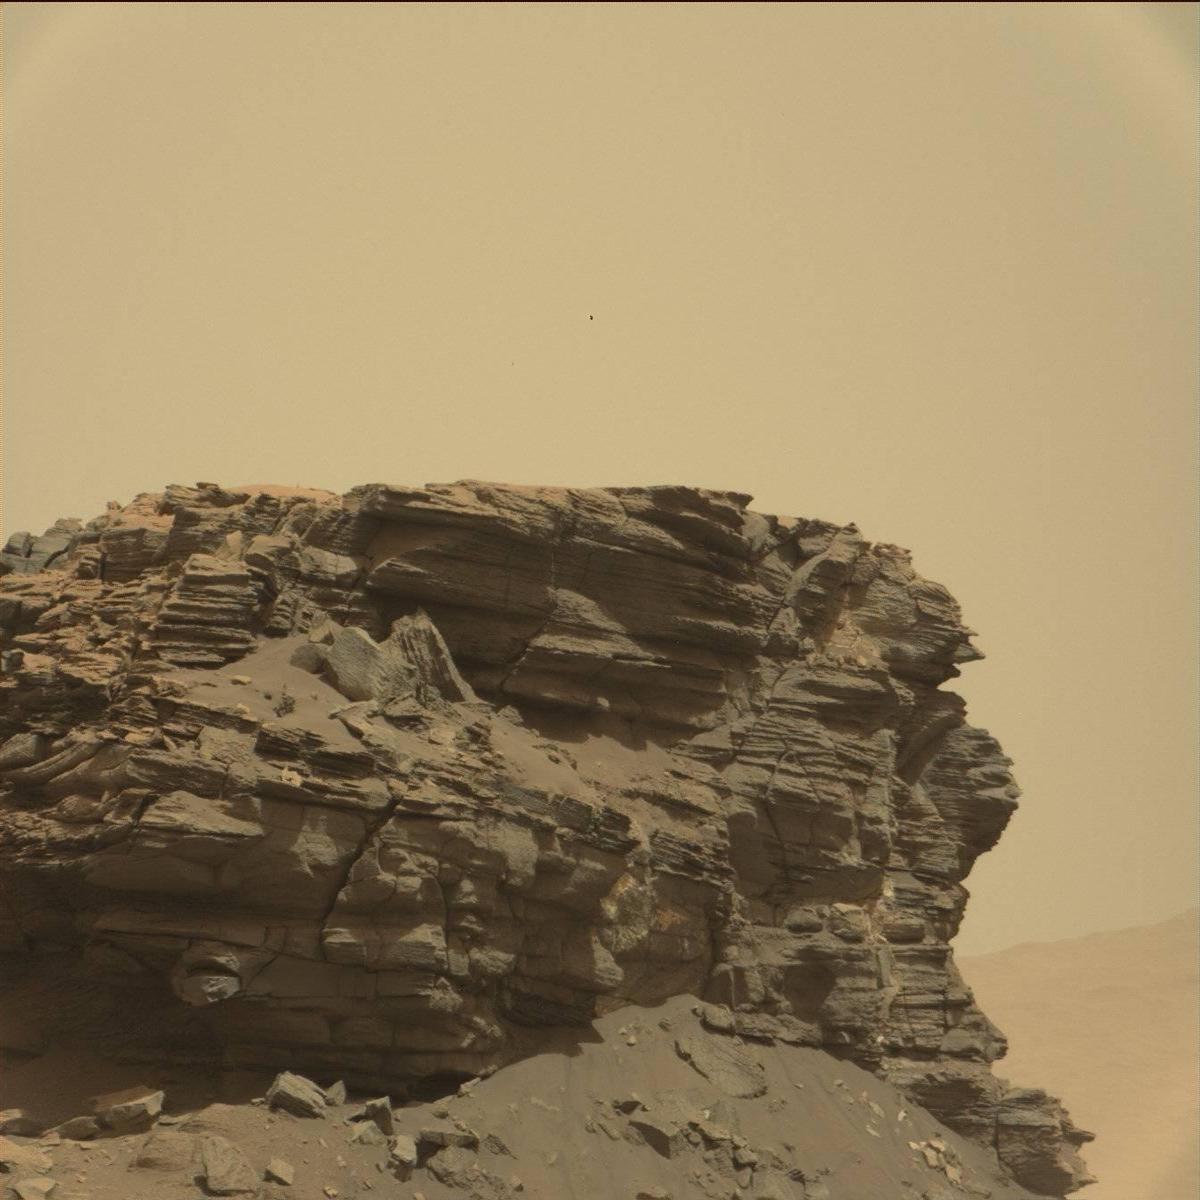
Terrain classes present: Bedrock, Ridge, Sand / Soil, Sky